Question: using c#, ,Net framework 4.5 notePad
Try understand principles of CIL (IL) language. Currently create 2 simple method
'''
public static Int32 Add(Int32 a, Int32 b)
{
return a + b;
}
public Int32 Add1(Int32 a, Int32 b)
{
return a + b;
}
'''
After opening in ildasm.exe got

Why in Add method CIL make loading argument in stack 0 and in second in stack 1 - Where used stack 0 in method Add1
Or i something missed?
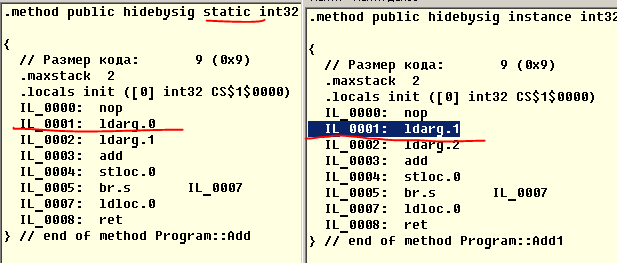
Answer: Your first method gets passed two arguments, 'a' (0) and 'b' (1). Your second gets passed three arguments, 'this' (0), 'a' (1), and 'b' (2). Even though you're not using 'this', it's still there.